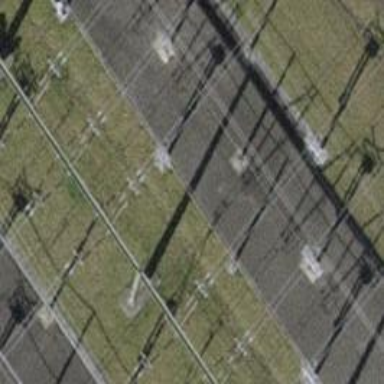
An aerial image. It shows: Power line carrying busbar.